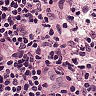
Metastatic tissue present: no